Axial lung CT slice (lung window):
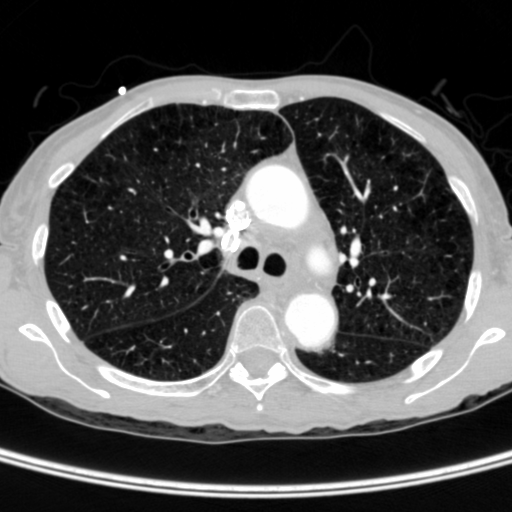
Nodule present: no